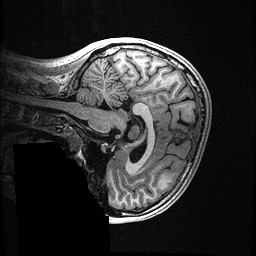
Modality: T1w
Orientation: sagittal
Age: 23
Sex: female
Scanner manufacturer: ge
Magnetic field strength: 3 T
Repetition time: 0.006952 s
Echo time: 0.00292 s